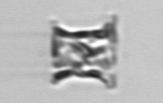
Label: Eucampia